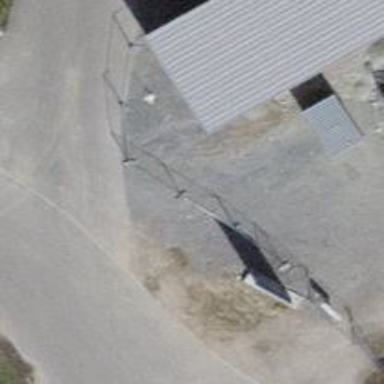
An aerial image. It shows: Lift gate barrier.